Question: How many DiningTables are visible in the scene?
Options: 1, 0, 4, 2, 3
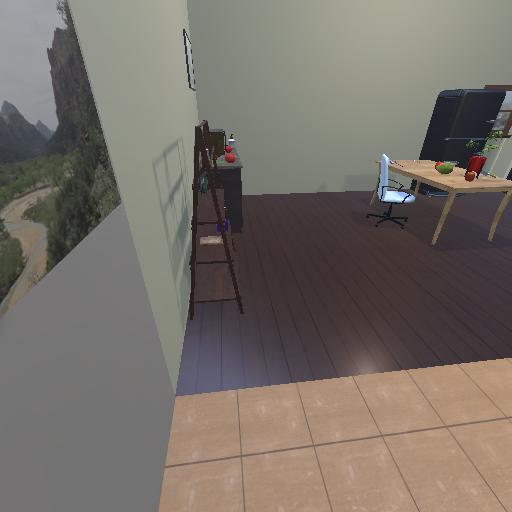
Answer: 1